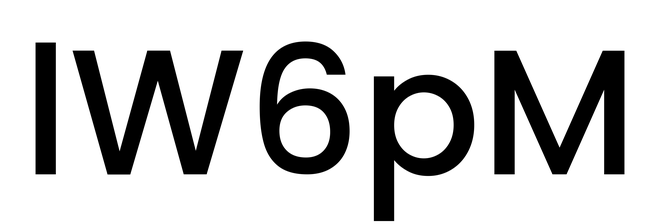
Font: Poppins-Medium